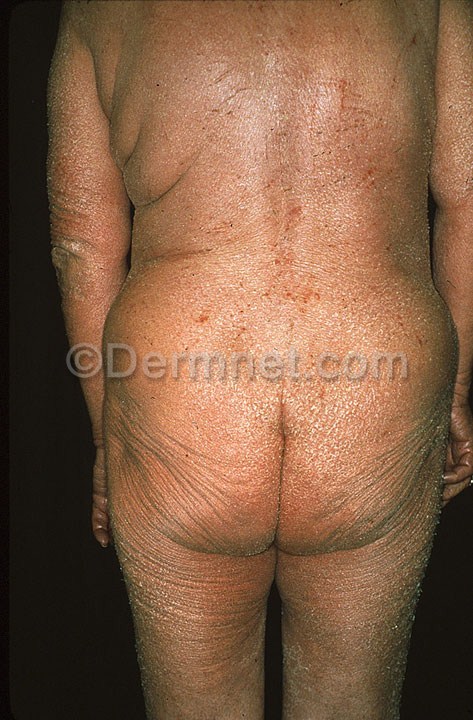
Disease: Eczema Photos